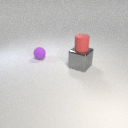
large gray metal cube to the right of small purple rubber sphere